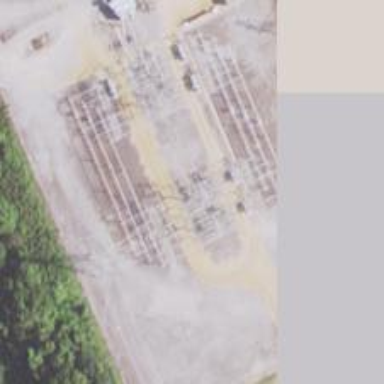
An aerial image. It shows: Switch used for power control.